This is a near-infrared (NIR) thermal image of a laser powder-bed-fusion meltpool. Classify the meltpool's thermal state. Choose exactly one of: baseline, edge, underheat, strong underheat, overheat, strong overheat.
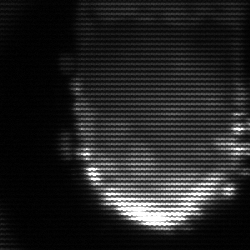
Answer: baseline